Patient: sex F, age 59
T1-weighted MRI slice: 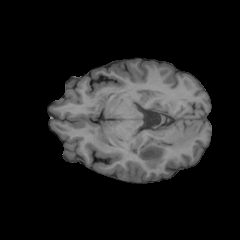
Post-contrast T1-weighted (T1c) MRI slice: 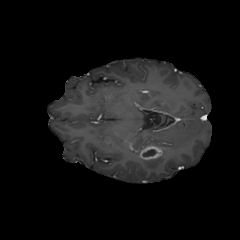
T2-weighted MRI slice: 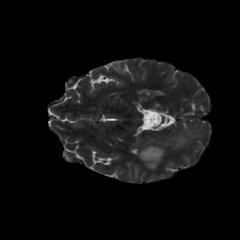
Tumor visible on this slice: yes
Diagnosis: Glioblastoma, IDH-wildtype
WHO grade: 4